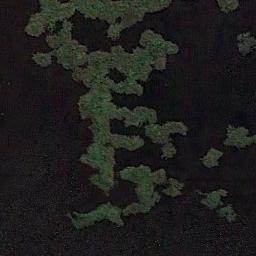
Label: wetland